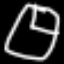
Label: clock